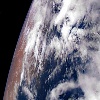
Label: cloud